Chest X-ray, AP view. Patient: 55 years old, sex F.
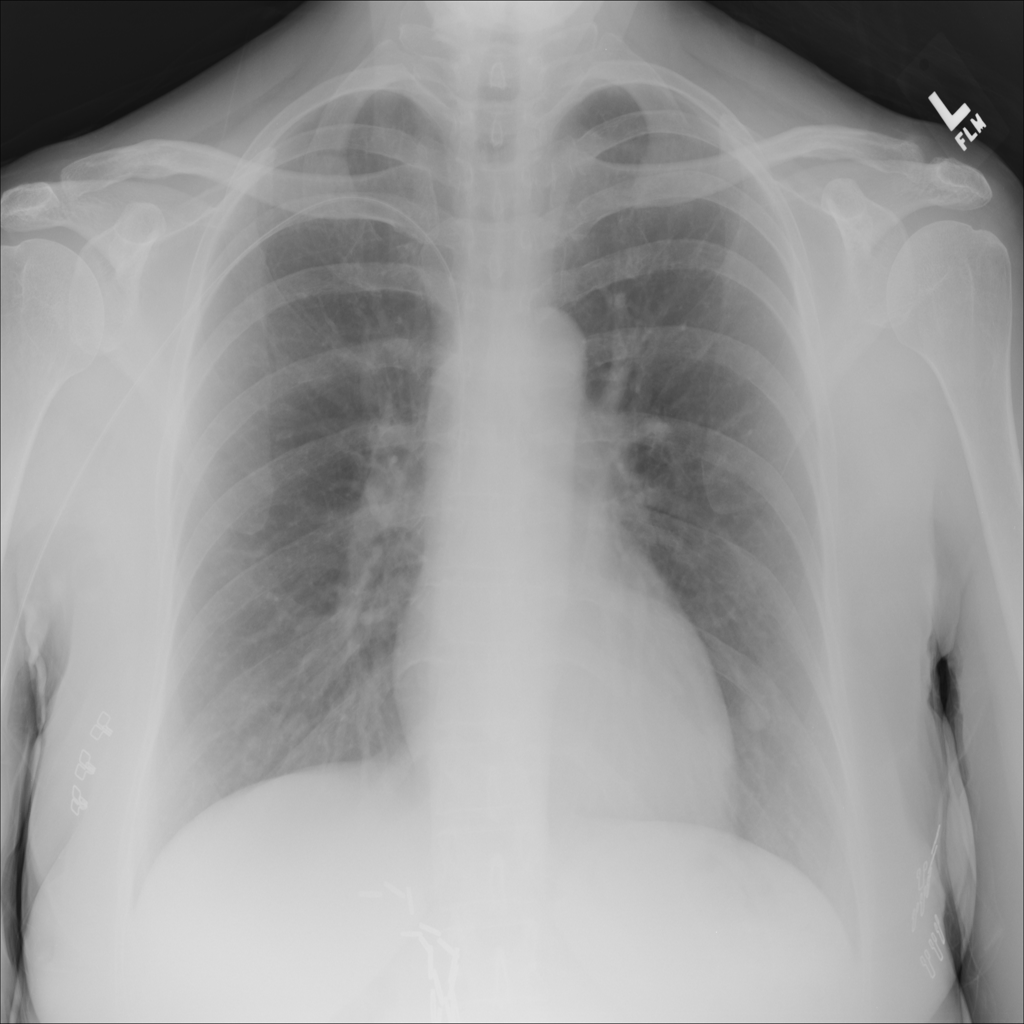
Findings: No Finding